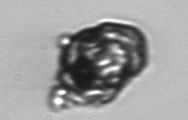
Label: Proterythropsis